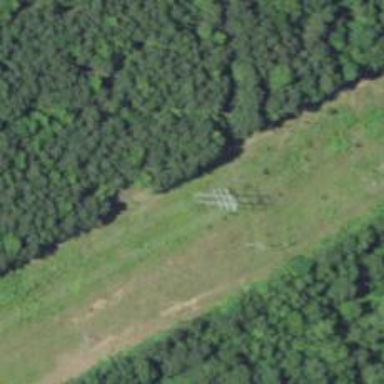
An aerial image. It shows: Power pole.